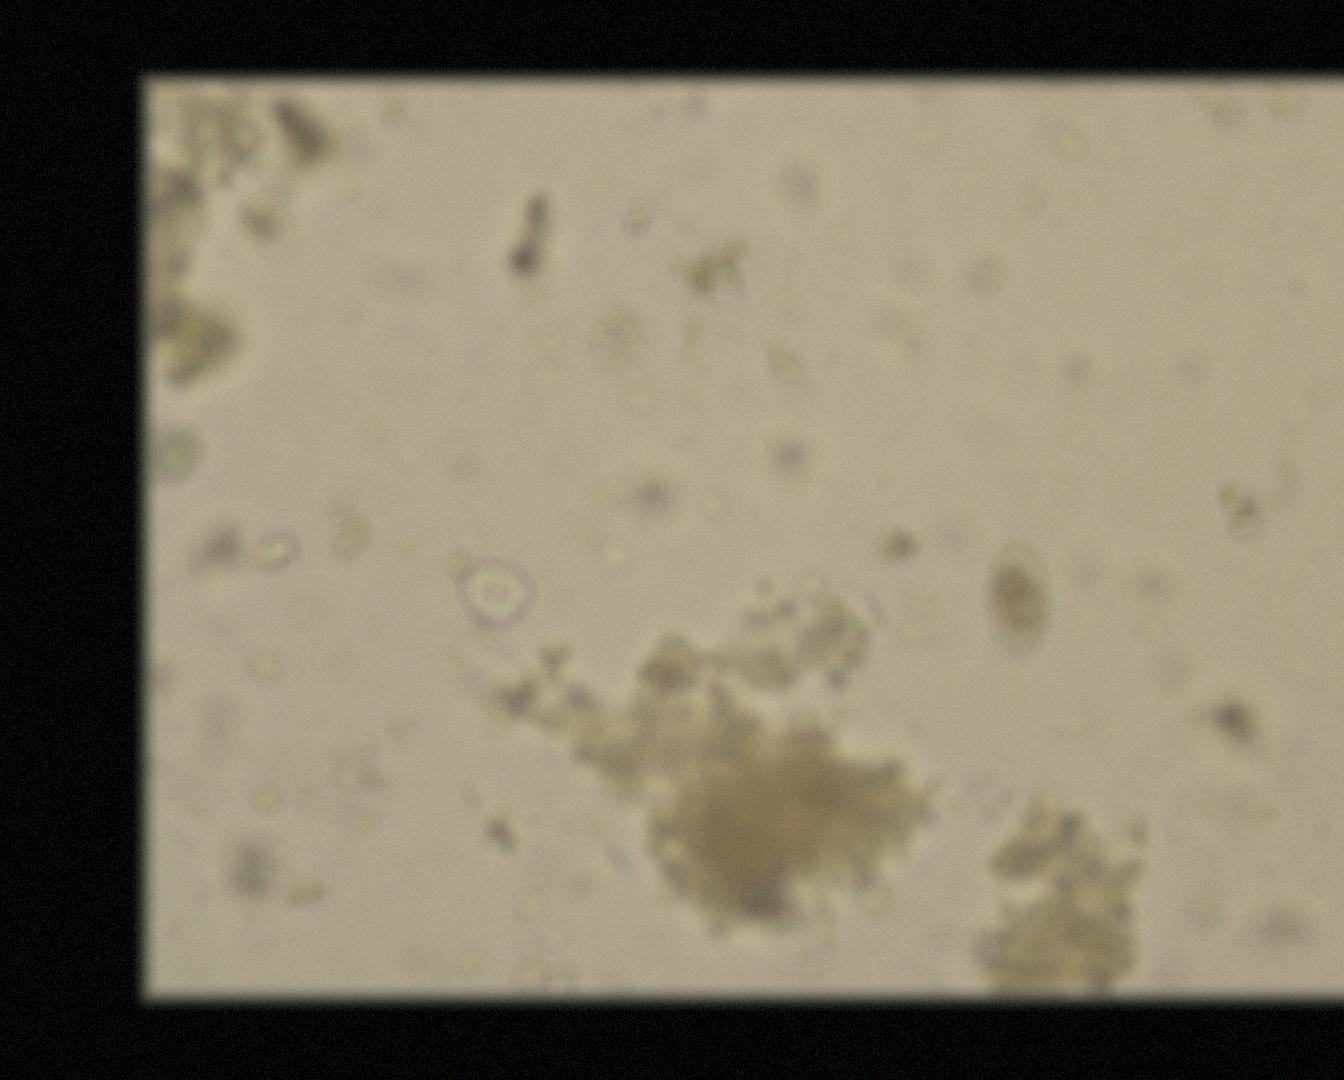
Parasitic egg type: Capillaria philippinensis